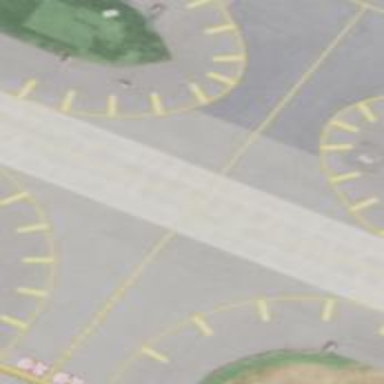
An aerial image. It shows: View of taxiway at the airport.